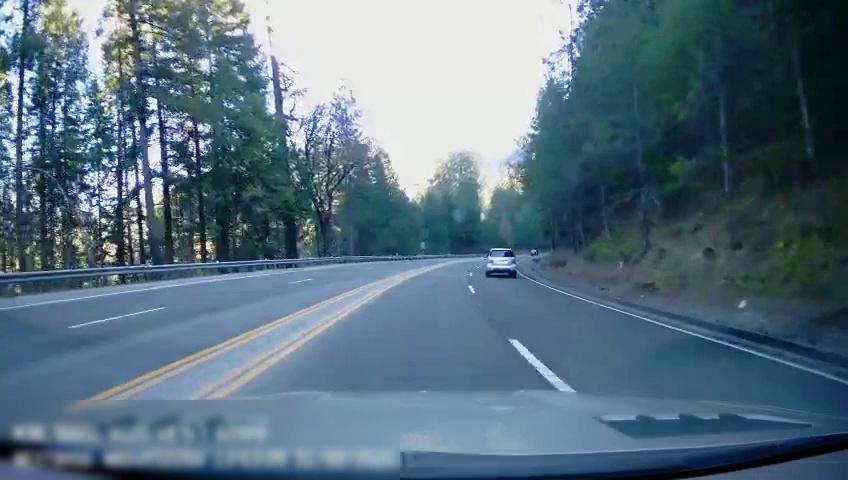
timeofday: Day
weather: Sunny
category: Drivable Space
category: Vehicles | Car
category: Vehicles | SUV
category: Lanes | Current Lane
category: Lanes | Alternate Lane
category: Lanes | Current Lane
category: Lanes | Alternate Lane
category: Lanes | Opposite Lane
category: Lanes | Opposite Lane
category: Lanes | Opposite Lane
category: Lanes | Opposite Lane